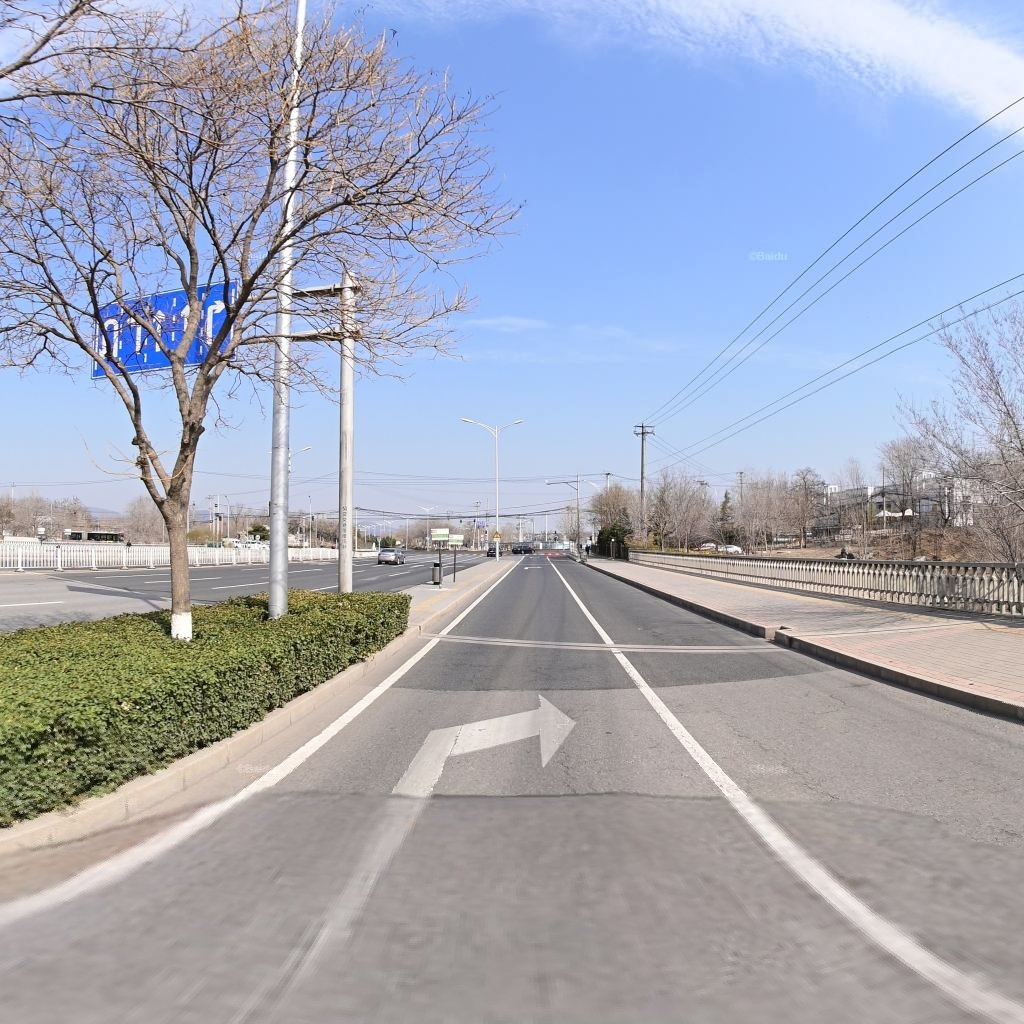
Region: Haidian
Road damage annotations: longitudinal crack, longitudinal crack